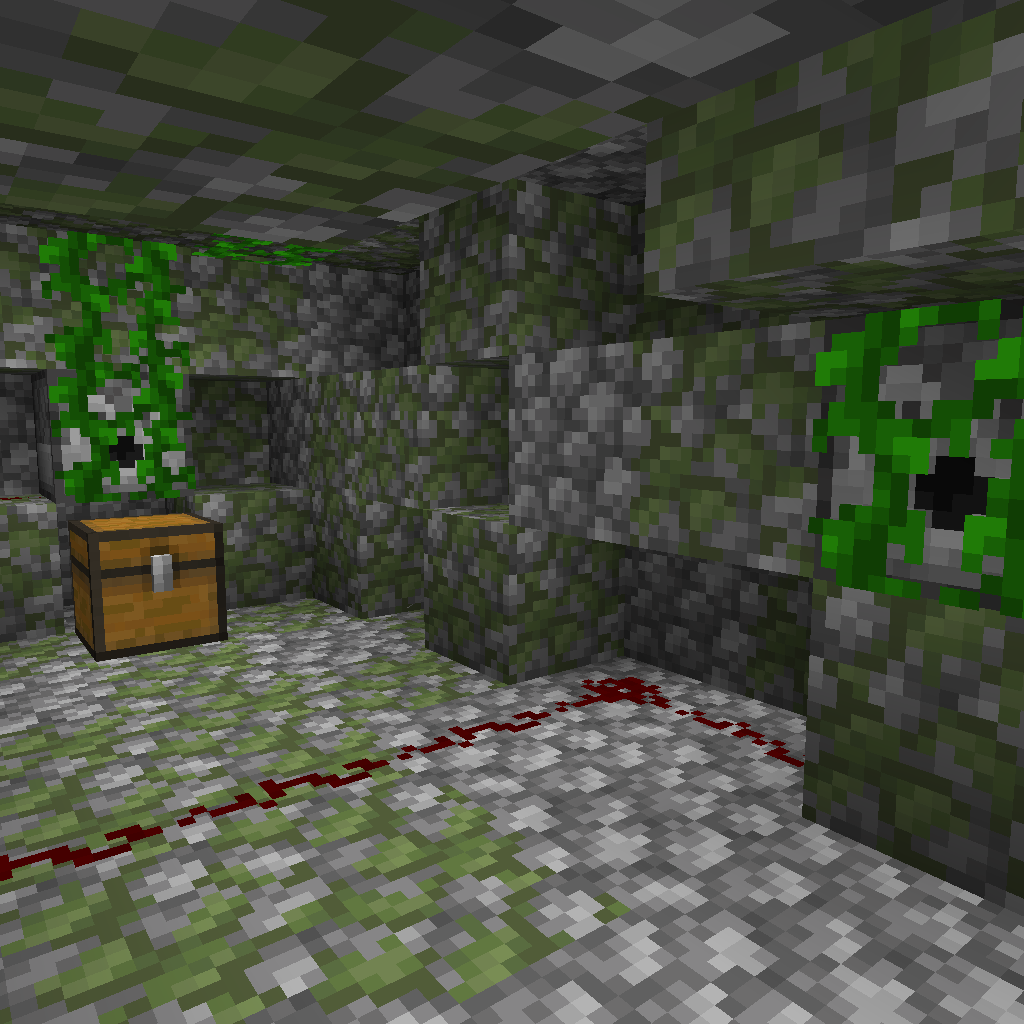
inside jungle pyramid with traps and chest